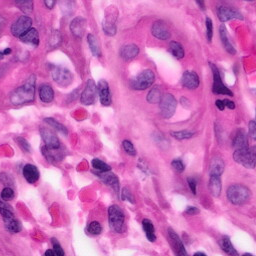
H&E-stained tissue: Pancreatic